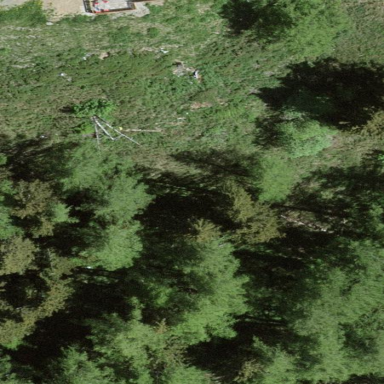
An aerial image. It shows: Forest dominated by needle-leaved trees.